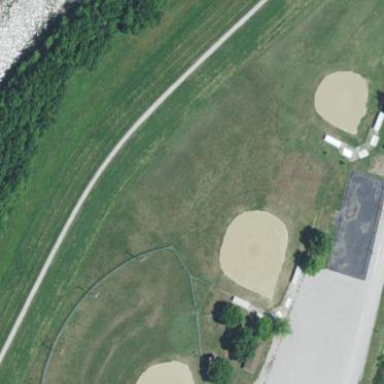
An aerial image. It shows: Softball pitch for leisure and sport activities.